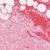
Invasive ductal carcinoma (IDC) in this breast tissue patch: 0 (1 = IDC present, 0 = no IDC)